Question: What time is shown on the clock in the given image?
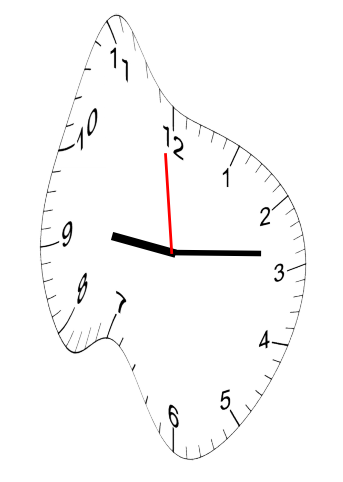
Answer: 09:13:59